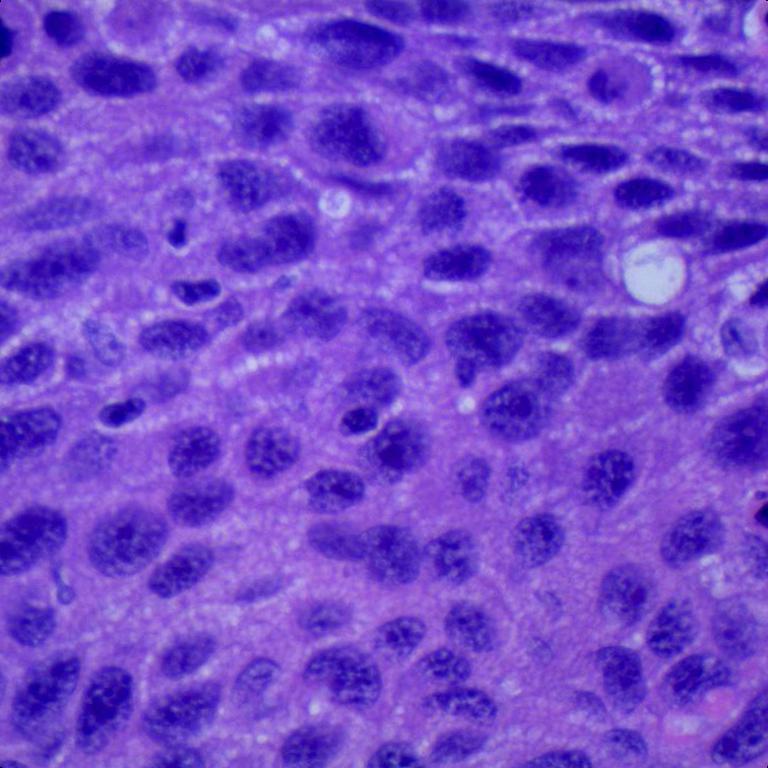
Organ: lung
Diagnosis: squamous carcinomas